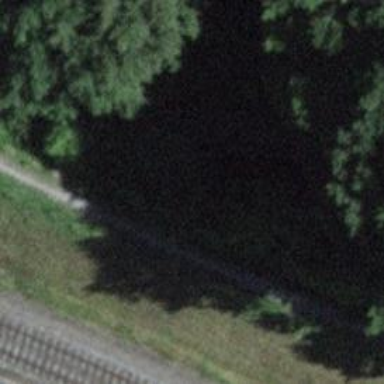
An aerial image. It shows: Staircase road with embankment.